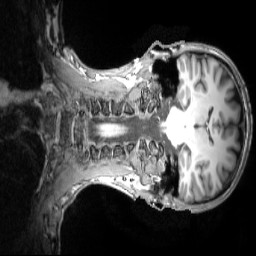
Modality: T1w
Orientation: coronal
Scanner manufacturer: siemens
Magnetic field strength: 3 T
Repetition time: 2.3 s
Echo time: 0.0033 s